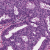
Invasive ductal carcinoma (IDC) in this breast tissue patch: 0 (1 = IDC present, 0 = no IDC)